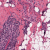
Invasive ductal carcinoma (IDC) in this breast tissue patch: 0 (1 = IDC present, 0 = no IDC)